Field crop: maize
Growth stage: 2
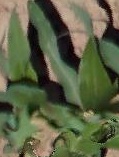
Species: maize